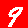
Digit: 9